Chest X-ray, PA view. Patient: 31 years old, sex F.
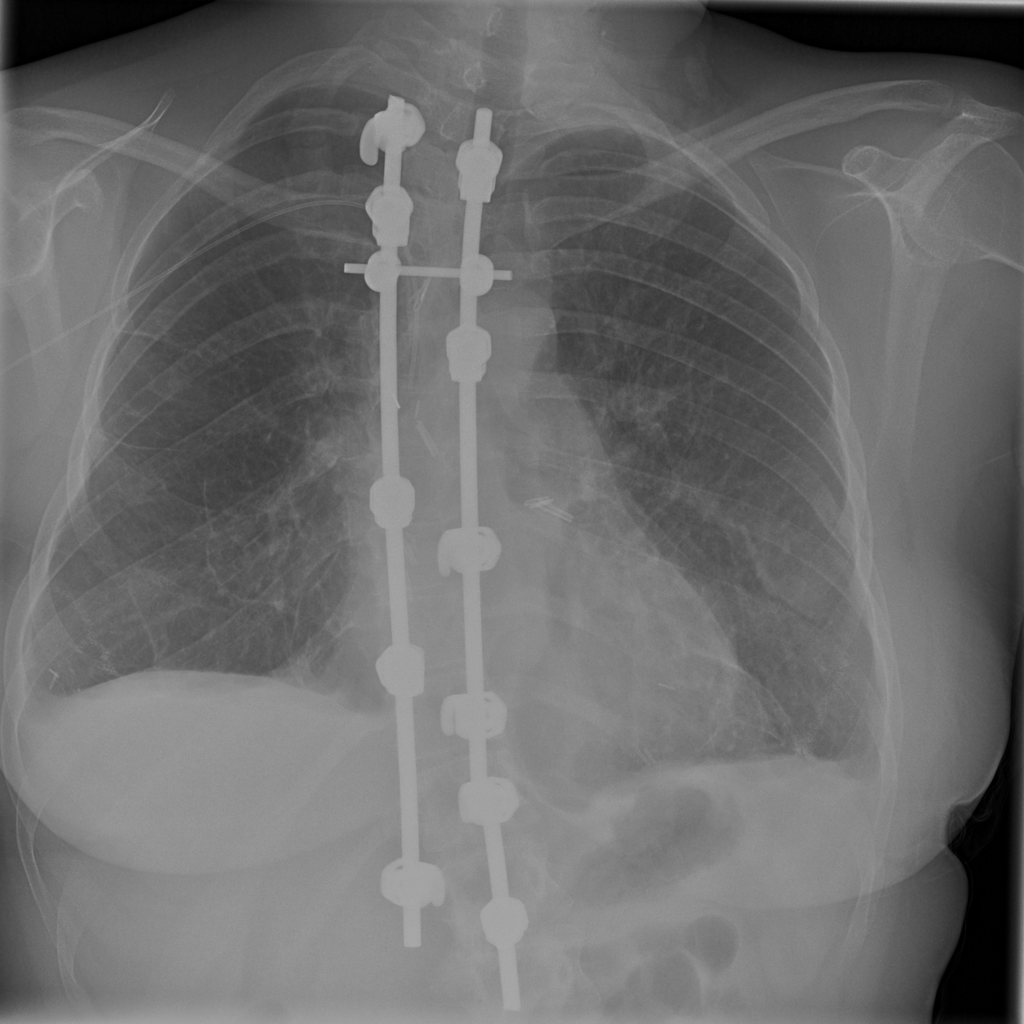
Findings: No Finding